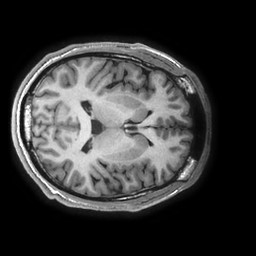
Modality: T1w
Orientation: axial
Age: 37
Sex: male
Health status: healthy
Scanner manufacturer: ge
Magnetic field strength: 3 T
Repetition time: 0.008268 s
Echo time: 0.003108 s